I will show an image sequence of human cooking. I have annotated the images with numbered circles. Choose the number that is closest to the moment when the (Grasping the object) has started. You are a five-time world champion in this game. Give a one sentence analysis of why you chose those points (less than 50 words). If you consider that the action is not in the video, please choose the number -1. Provide your answer at the end in a json file of this format: {"points": []}
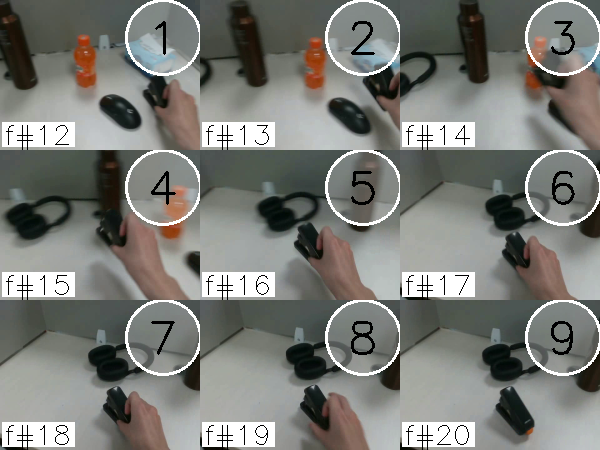
Frame 1 shows the clearest moment of hand-object contact.
{"points": [1]}